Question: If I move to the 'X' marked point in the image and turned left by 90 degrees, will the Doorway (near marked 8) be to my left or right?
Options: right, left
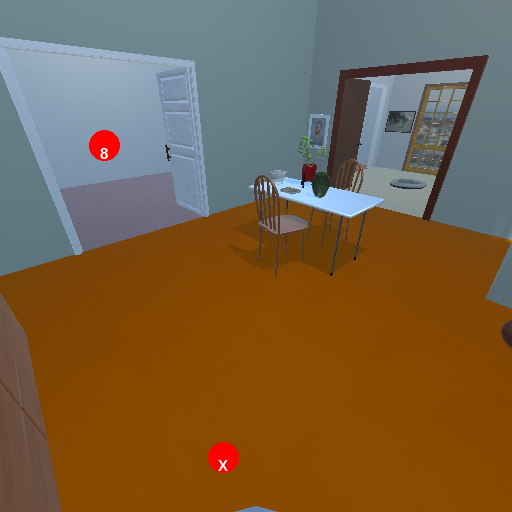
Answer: right